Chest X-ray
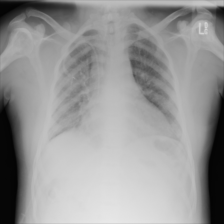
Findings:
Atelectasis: negative
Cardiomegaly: negative
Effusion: negative
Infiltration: negative
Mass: negative
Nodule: negative
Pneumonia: positive
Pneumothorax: negative
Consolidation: negative
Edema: negative
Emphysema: negative
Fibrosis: negative
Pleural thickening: negative
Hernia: negative